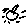
Label: sun